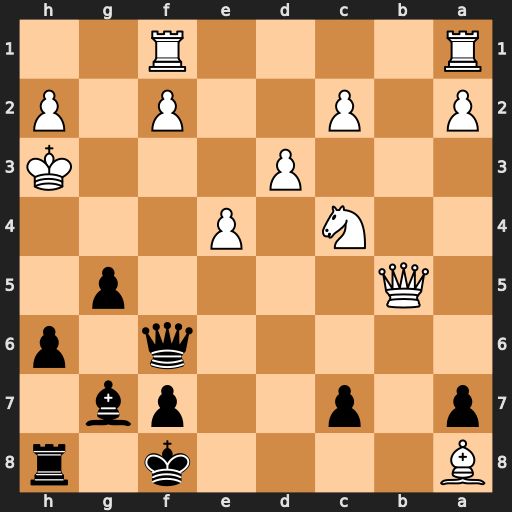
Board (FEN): B4k1r/p1p2pb1/5q1p/1Q4p1/2N1P3/3P3K/P1P2P1P/R4R2
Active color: b
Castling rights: -
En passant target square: -
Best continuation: Qf3#